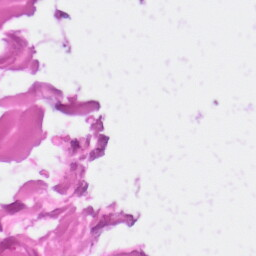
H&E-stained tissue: Skin